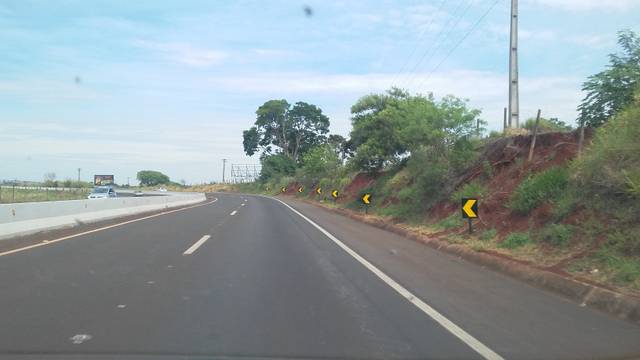
Region: Brazil
Coordinates: -23.258, -51.074